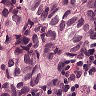
Metastatic tissue present: yes